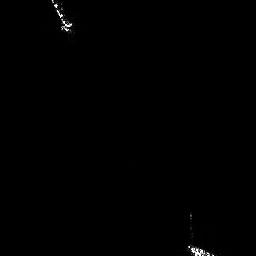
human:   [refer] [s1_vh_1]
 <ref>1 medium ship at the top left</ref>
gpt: <box>[[17, 0, 27, 11, 0]]</box>